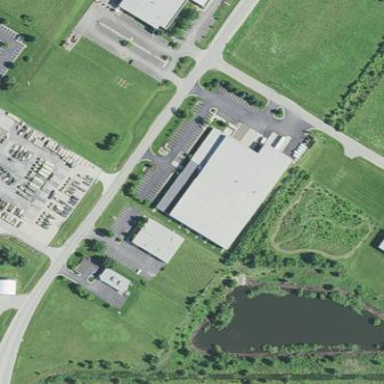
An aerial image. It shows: Industrial building.